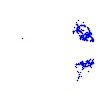
Particle: proton